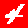
Digit: 4